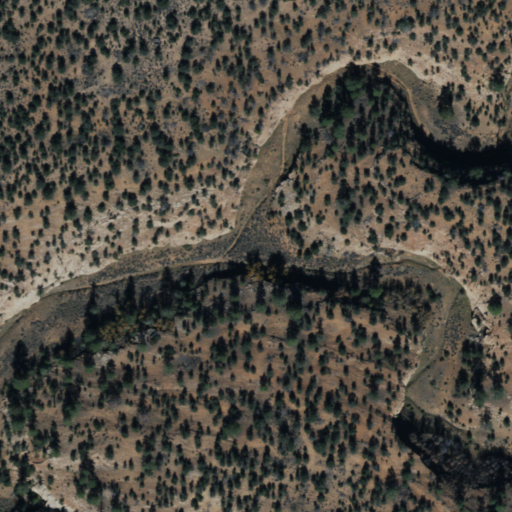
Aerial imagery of valley in Arizona named Wide Ruin Valley containing evergreen forest and shrub